Question: Is it possible to have a jQuery stacked column chart with both negative and positive values?
I have been using <URL> however am unable to produce both a positive and negative value like the image below:

Here is a jsfiddle of what I currently have: <URL>
Any ideas, links, solutions would be greatly appreciated.
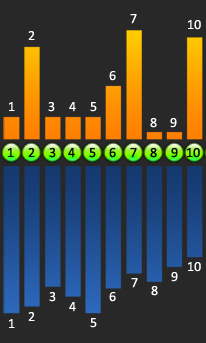
Answer: You could just apply some css to get your negative bars... but the values can't themselves be negative =(
'''
#example2b + h3 + .chartscontainer .chartsbar {
top: 0 !important;
bottom: auto !important;
}
'''
Check out <URL>. If you do need negative values, and the numbers inside the bars switched, I think it will require some code changes to the plugin. Or some more creative css...